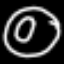
Label: donut